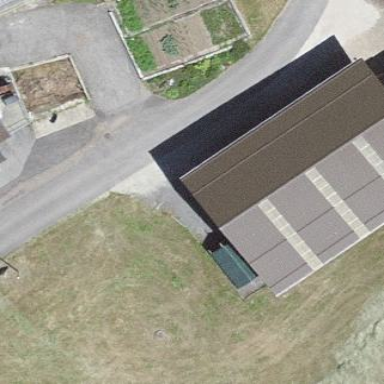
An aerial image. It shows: Shed building.